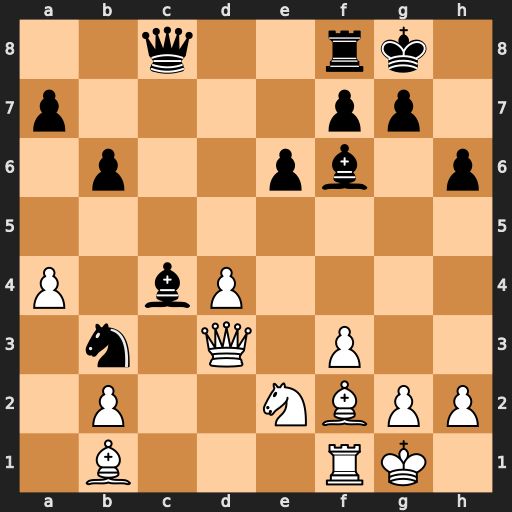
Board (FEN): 2q2rk1/p4pp1/1p2pb1p/8/P1bP4/1n1Q1P2/1P2NBPP/1B3RK1
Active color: w
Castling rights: -
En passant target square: -
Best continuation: Qh7#